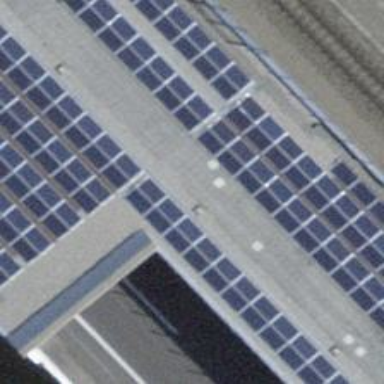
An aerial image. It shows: Solar power generator utilizing photovoltaic technology with solar photovoltaic panels.